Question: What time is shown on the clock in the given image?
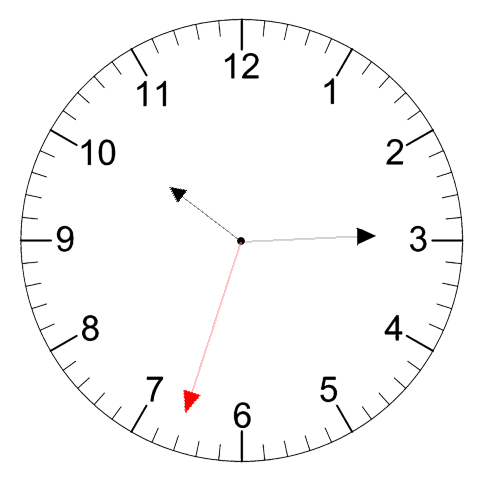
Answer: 10:14:33